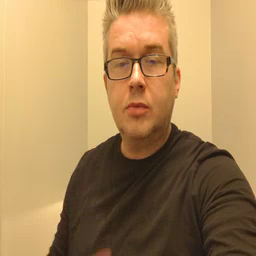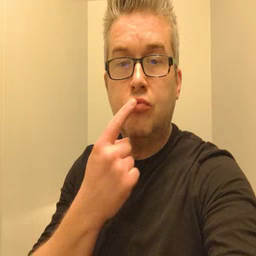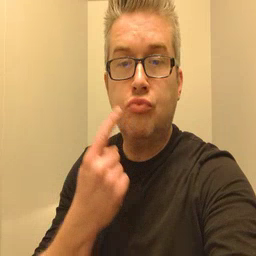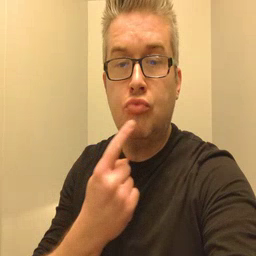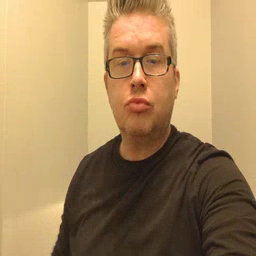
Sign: lips